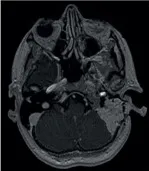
Postoperative, axial T1 postcontrast weighted MRI imaging showing enhancing, residual disease.
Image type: radiology (mri)